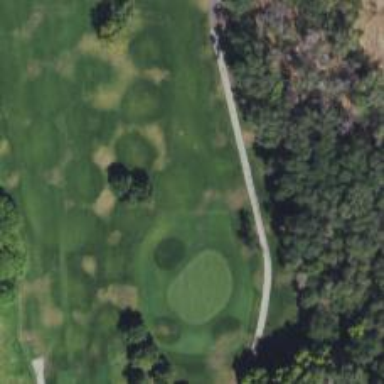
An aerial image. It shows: Golf hole.